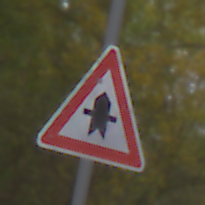
Verkehrszeichen: Vorfahrt
Umgebung: Outdoor, Nature
Tageszeit: Midday
Wetter: Overcast
Licht: Natural
Jahreszeit: Autumn
Kontrast: LowContrast